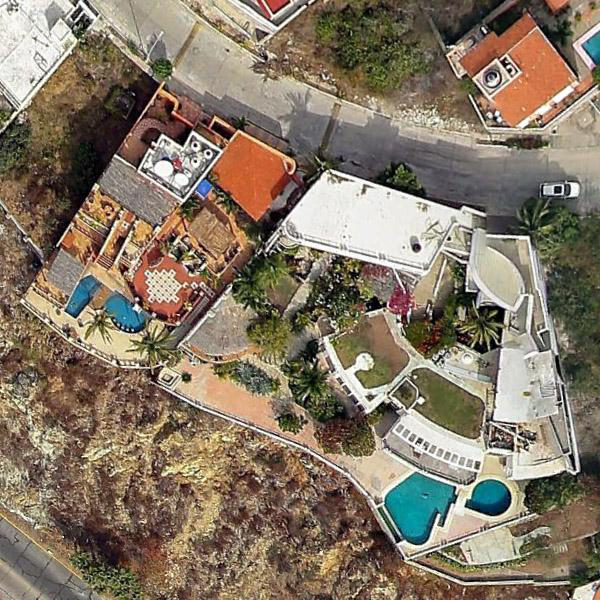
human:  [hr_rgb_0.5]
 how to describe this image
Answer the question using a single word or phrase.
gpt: resort